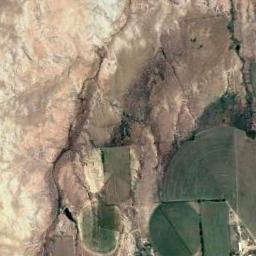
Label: circular_farmland